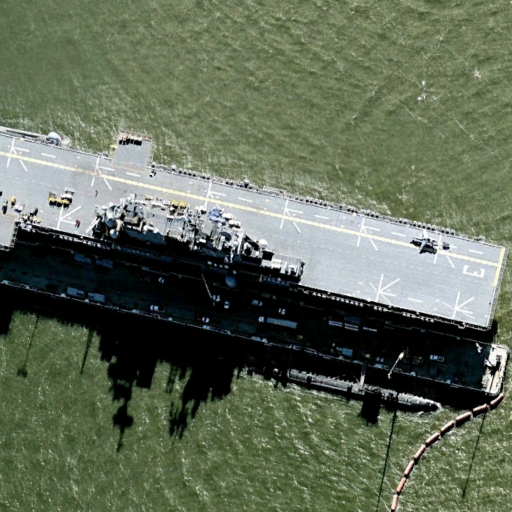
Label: Wasp-class_assault_ship